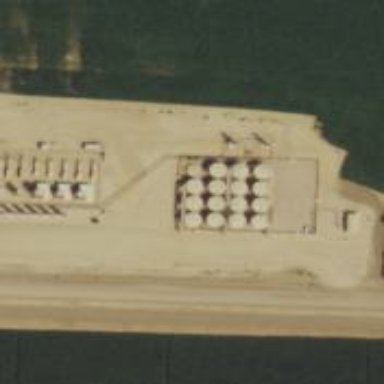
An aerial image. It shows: Storage tank with man-made structure.